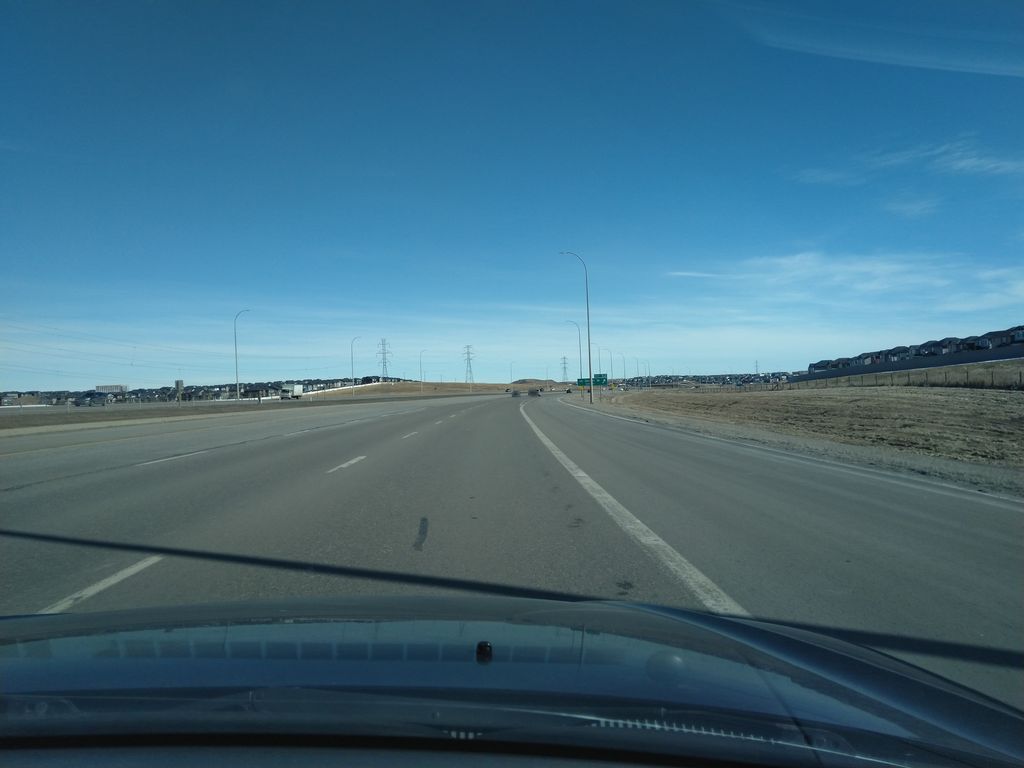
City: calgary